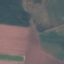
Label: AnnualCrop